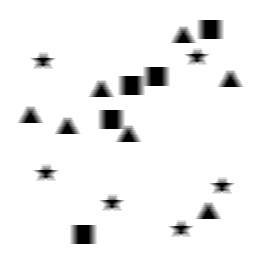
Squares: 5
Triangles: 7
Stars: 6
Total shapes: 18